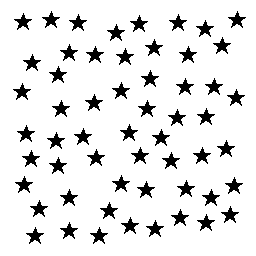
Squares: 0
Triangles: 0
Stars: 56
Total shapes: 56